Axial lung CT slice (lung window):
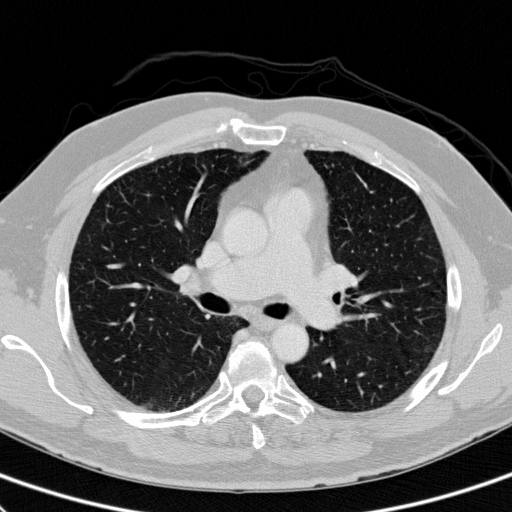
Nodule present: no